Question: Thank you for your attention first.
Recently I am trying to use the Matlab program provided by Andrea Fusiello1, Emanuele Trucco2, Alessandro Verri3 in the to rectify the pictures got from the two cameras in my research project about stereo calibration.
Though the Matlab code is not complex, how to get the projection matrixs of the two cameras still confused me.
I used the following Matlab code to get the Internal matrix and R and T of each camera. And I think I can get the projection matrix by using the formula: P = A1*[R|T]. However, as you can see in the picture, the consequence is strange.
So I think there is something wrong with the projection matrixs I got. Could anyone told me how to get the projection matrixs correctly?
matlab code:
'''
numImages = 9;
files = cell(1, numImages);
for i = 1:numImages
files{i} = fullfile(matlabroot, 'toolbox', 'vision', 'visiondata', ...
'calibration', 'left', sprintf('left%d.bmp', i));
end
[imagePoints, boardSize] = detectCheckerboardPoints(files);
squareSize = 120;
worldPoints = generateCheckerboardPoints(boardSize, squareSize);
cameraParams = estimateCameraParameters(imagePoints, worldPoints);
imOrig = imread(fullfile(matlabroot, 'toolbox', 'vision', 'visiondata', ...
'calibration', 'left', 'left9.bmp'));
[imagePoints, boardSize] = detectCheckerboardPoints(imOrig);
[R, t] = extrinsics(imagePoints, worldPoints, cameraParams);
'''
The consequence:

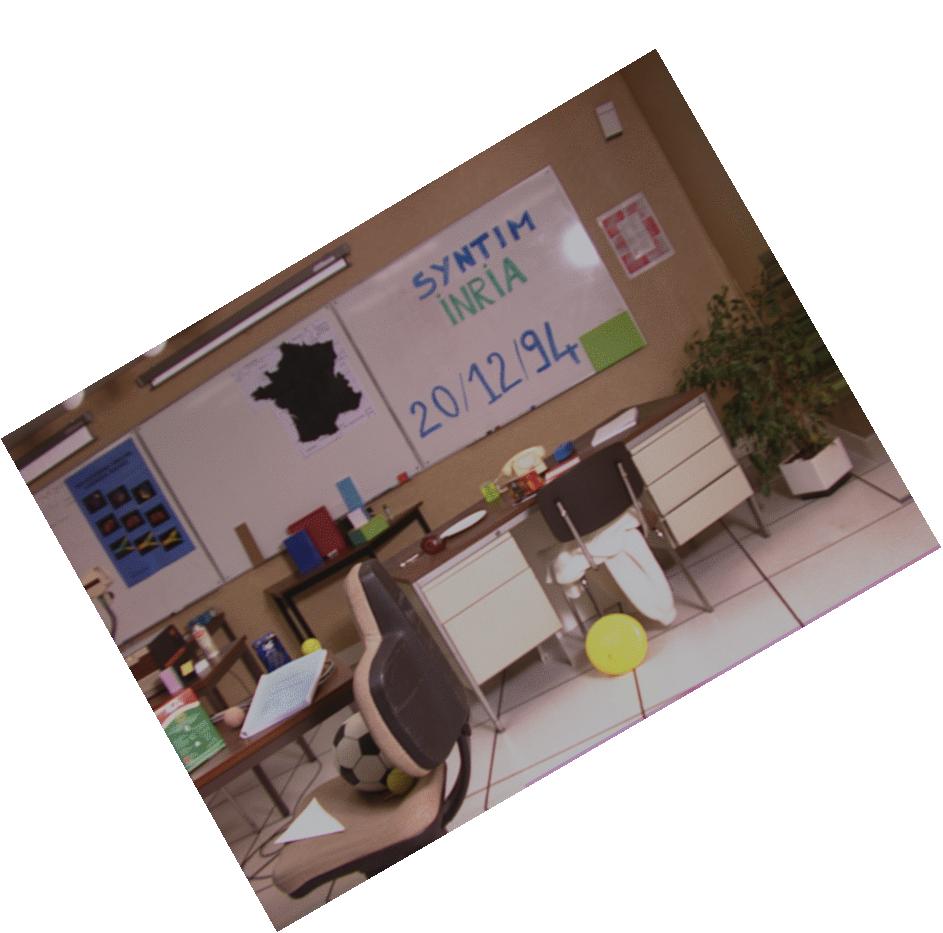
Answer: There is a built in function 'cameraMatrix' in the Computer Vision System Toolbox to compute the camera projection matrix.
However, if you are trying to do stereo rectification, you should calibrate a stereo pair of cameras using <URL>.
The thing to keep in mind is that the functions in the Computer Vision System Toolbox use the post-multiply convention, i.e. row vector times the matrix. Because of this, the rotation matrices and the camera projection matrix are transposes of their conterparts in Trucco and Veri, and the other textbooks. So the formula used by 'cameraMatrix' is
'''
P = [R;t] * K
'''
So 'P' ends up being 4-by-3, and not 3-by-4. This may explain why you are getting weird results.